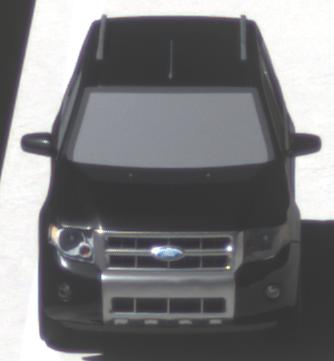
Make: Ford
Model: Escape Hybrid
Detailed model: -
Model produced from: 2004
Model produced until: 2012
Doors: 5
Color: black
Road condition: dry road
Daytime: midday
Contrast: high contrast